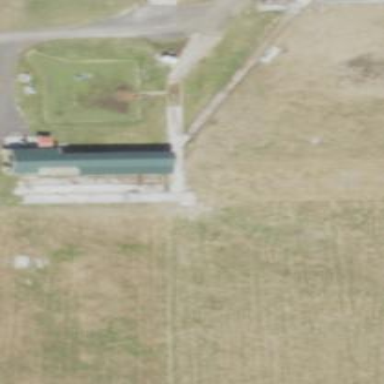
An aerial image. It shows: Dairy farmyard.